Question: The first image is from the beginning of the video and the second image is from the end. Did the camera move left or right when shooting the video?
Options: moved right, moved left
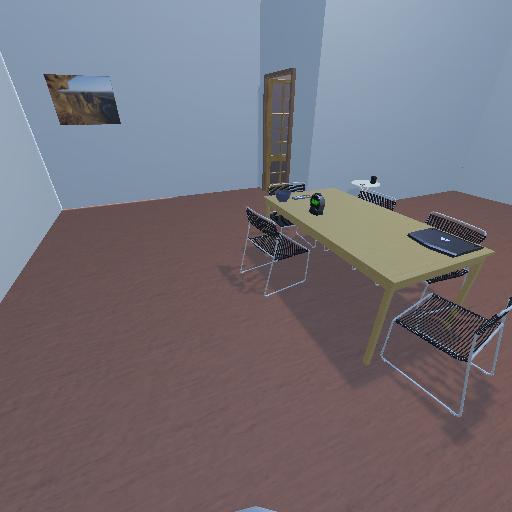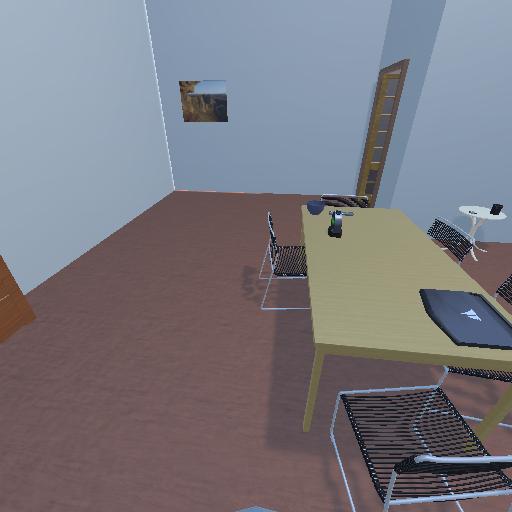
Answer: moved right